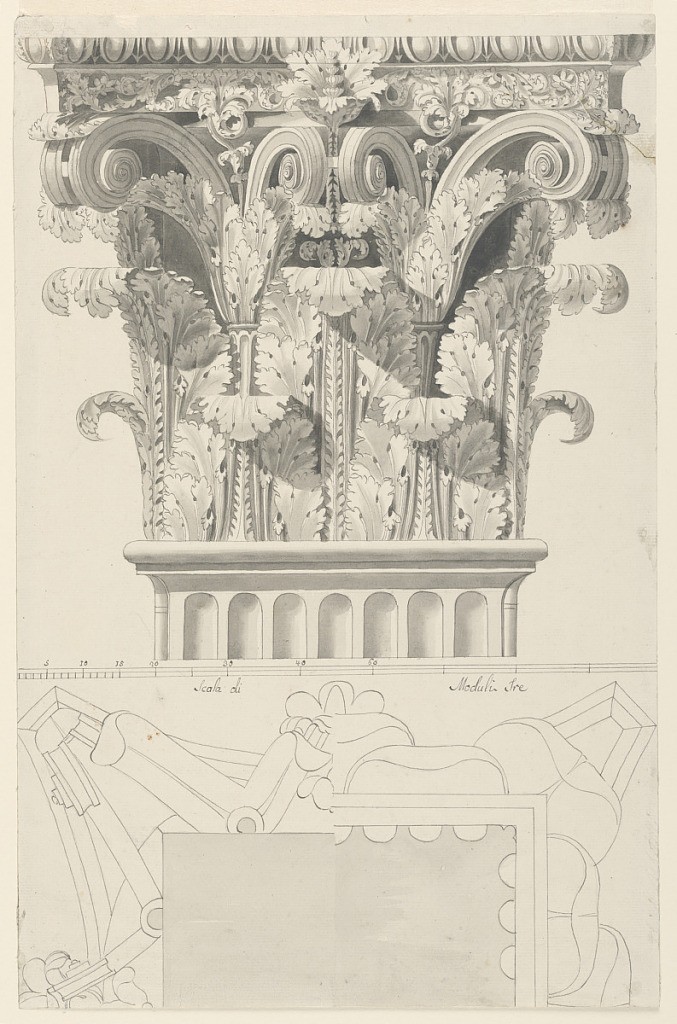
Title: Scale Rendering of a Composite Order Capital
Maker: Giocondo Albertolli, Italian, born Switzerland, 1742–1839
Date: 1770–90
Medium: Pen and black ink, brush and gray wash, graphite on cream paper
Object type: Drawing
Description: Neoclassical ornamental design for a capital at the top of a column. Above: elevation of a capital of the composite order; below: plan of capital, with alternate suggestions.